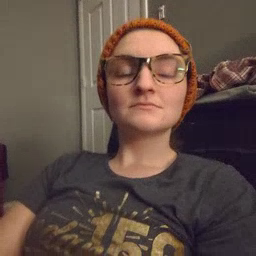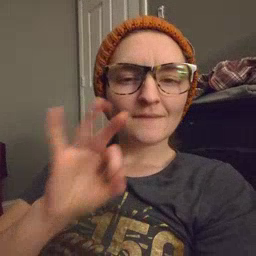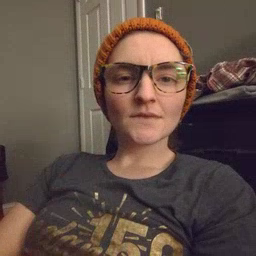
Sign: if